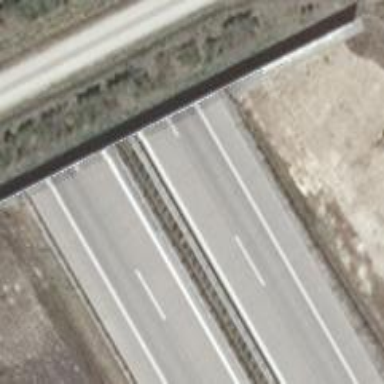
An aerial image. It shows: Concrete motorway.